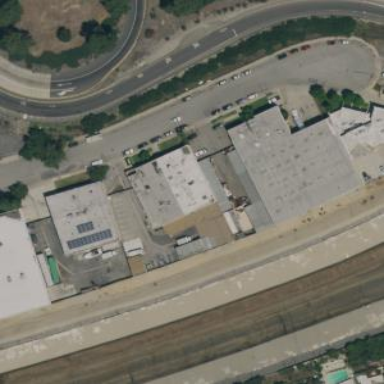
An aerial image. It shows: Warehouse.